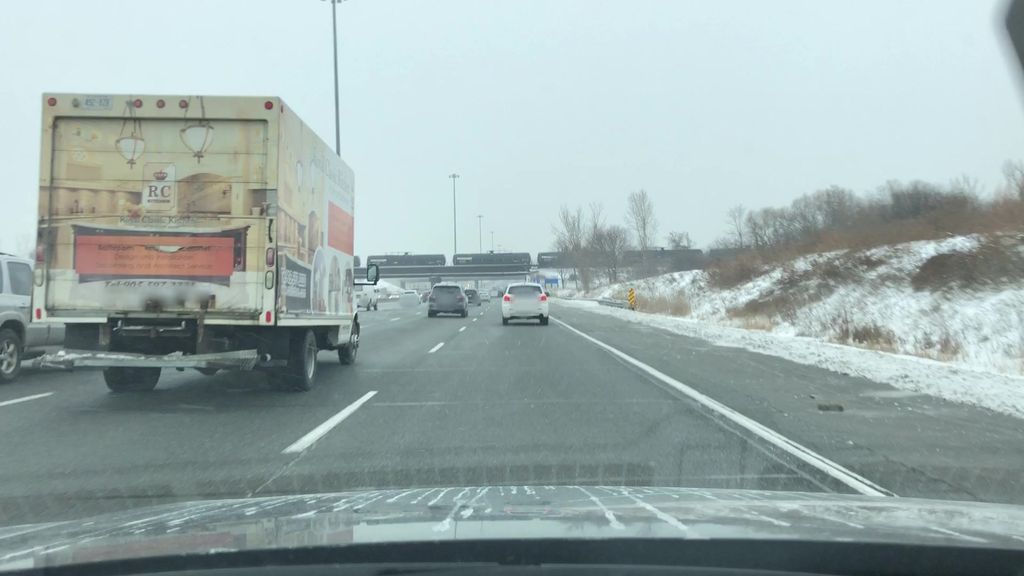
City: toronto